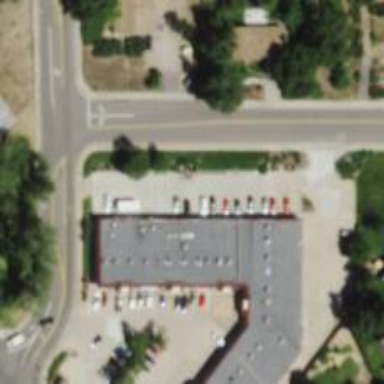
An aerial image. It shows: Convenience shop.